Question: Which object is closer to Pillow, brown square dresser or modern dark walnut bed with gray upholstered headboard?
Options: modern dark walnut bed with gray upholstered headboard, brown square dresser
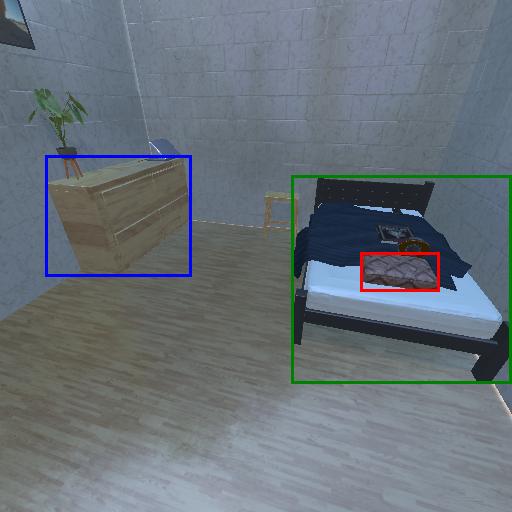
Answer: modern dark walnut bed with gray upholstered headboard